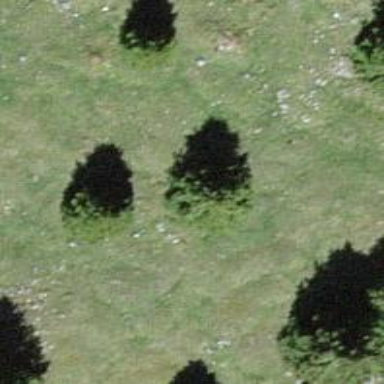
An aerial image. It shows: Needle-leaved tree in nature.